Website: apple
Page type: billing-address
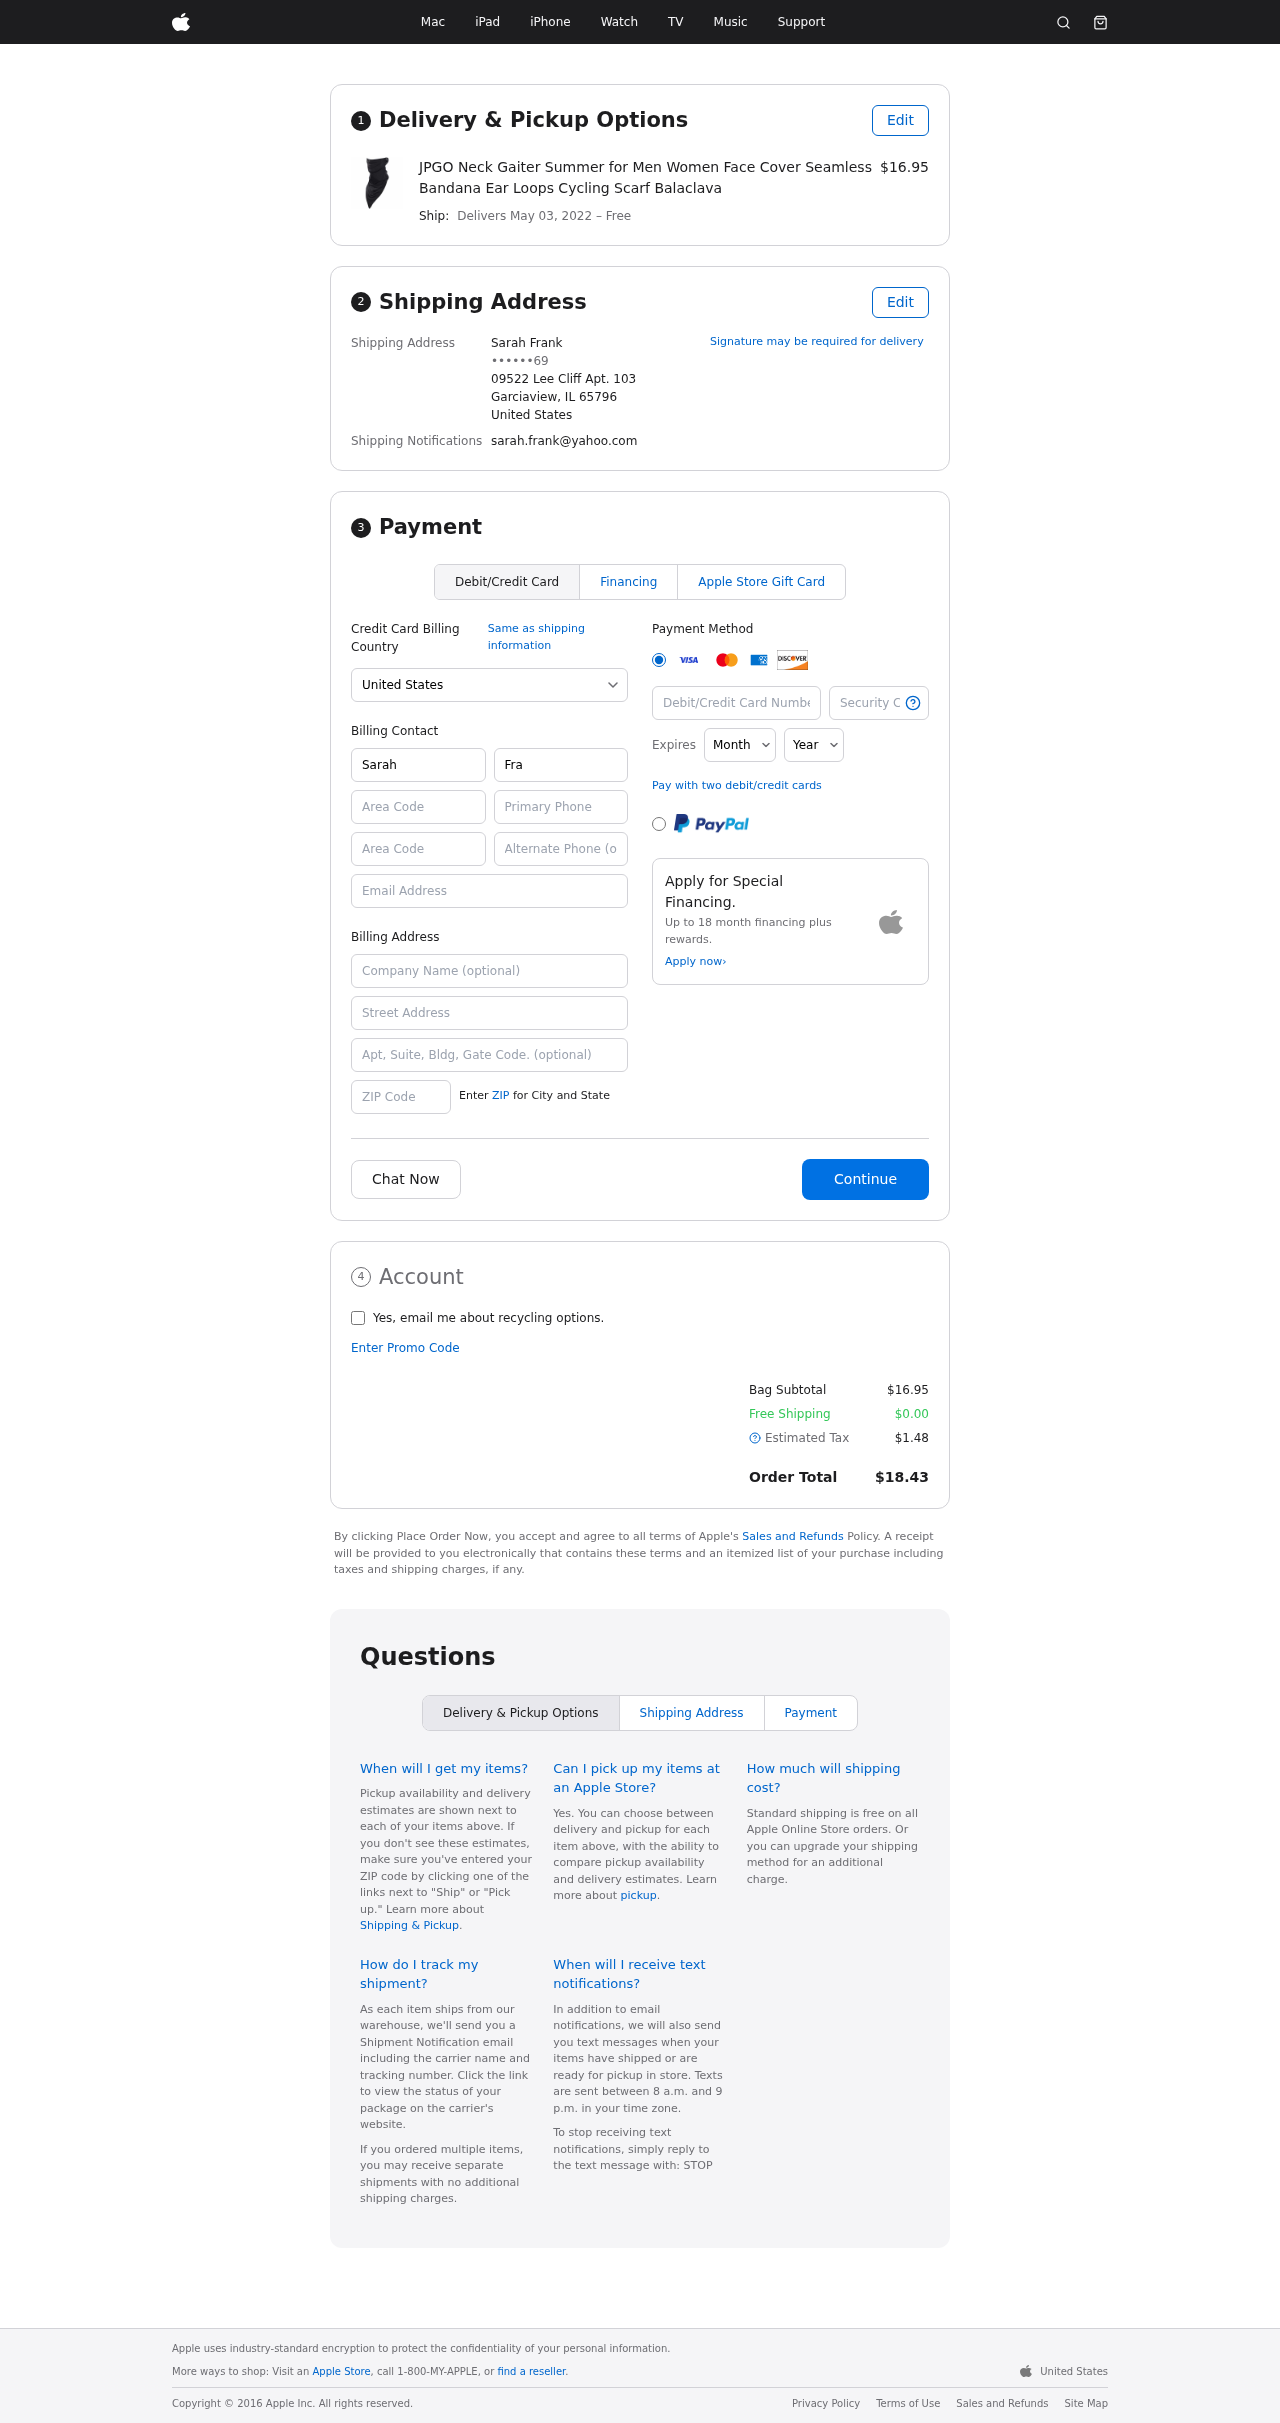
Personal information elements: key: PII_CARD_CVV
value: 736
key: PII_CARD_EXPIRY_MONTH
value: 03
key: PII_CARD_EXPIRY_YEAR
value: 29
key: PII_CARD_NUMBER
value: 6508 3850 4191 0638
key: PII_CITY_STATE_ZIP
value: Garciaview, IL 65796
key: PII_COUNTRY
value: United States
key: PII_EMAIL
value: sarah.frank@yahoo.com
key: PII_FULLNAME
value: Sarah Frank
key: PII_STREET
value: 09522 Lee Cliff Apt. 103
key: PII_PHONE_MASKED
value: ••••••69
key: PII_BILLING_FIRSTNAME
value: Sarah
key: PII_BILLING_LASTNAME
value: Frank
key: PII_BILLING_PHONE_AREA
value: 993
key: PII_BILLING_PHONE
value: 9936426569
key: PII_BILLING_EMAIL
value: sarah.frank@yahoo.com
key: PII_BILLING_COMPANY
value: Hill Inc
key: PII_BILLING_STREET
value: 09522 Lee Cliff Apt. 103
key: PII_BILLING_POSTCODE
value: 65796
Product elements: key: PRODUCT1_NAME
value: JPGO Neck Gaiter Summer for Men Women Face Cover Seamless Bandana Ear Loops Cycling Scarf Balaclava
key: PRODUCT1_PRICE
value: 16.95
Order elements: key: ORDER_DELIVERY_DATE
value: May 03, 2022
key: ORDER_SUBTOTAL
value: $16.95
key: ORDER_SHIPPING_COST
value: $0.00
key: ORDER_TAX
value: $1.48
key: ORDER_TOTAL
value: $18.43